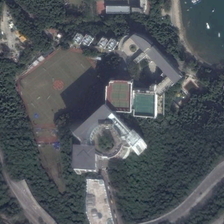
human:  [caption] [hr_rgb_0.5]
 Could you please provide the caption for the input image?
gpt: a baseball field and many green trees are in a school near a pond .

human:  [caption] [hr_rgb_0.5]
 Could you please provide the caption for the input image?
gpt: the school includes rows of buildings, some tennis courts, basketball courts and swimming pools .

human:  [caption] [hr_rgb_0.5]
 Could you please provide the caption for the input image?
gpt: the school includes rows of buildings, some tennis courts, basketball courts and swimming pools .

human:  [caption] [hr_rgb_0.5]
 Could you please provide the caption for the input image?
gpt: a baseball field and many green trees are in a school near a pond .

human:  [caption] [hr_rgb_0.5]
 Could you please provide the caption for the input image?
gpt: a baseball field and many green trees are in a school near a pond .